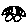
Label: car